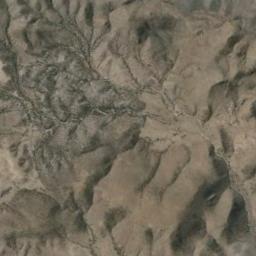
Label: mountain